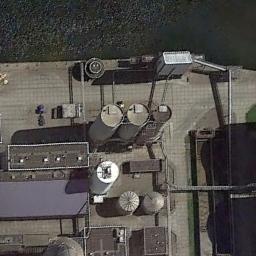
Label: storage tanks